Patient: sex M, age 65
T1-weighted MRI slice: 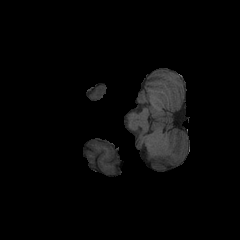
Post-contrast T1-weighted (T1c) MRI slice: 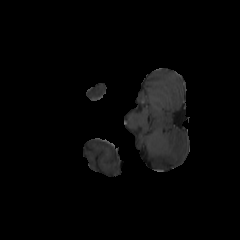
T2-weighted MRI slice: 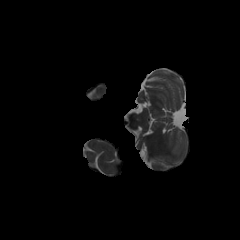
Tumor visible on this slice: no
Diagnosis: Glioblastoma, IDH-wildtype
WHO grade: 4